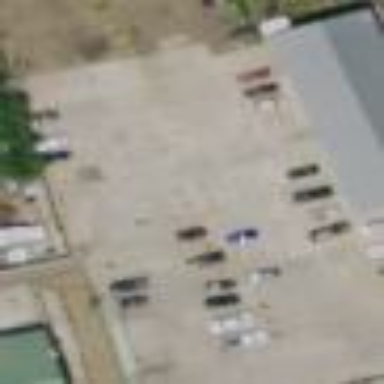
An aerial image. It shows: Parking area.